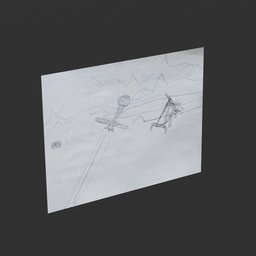
Label: decoration